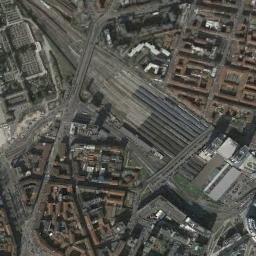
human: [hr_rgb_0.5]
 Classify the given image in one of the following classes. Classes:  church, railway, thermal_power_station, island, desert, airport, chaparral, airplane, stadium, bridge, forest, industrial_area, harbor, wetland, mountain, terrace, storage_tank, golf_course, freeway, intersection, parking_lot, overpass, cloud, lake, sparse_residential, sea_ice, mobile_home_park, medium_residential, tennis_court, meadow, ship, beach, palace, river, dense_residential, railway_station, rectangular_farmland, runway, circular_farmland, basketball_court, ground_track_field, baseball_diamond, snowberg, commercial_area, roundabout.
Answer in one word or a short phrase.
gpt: railway_station